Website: macys
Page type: account-selection
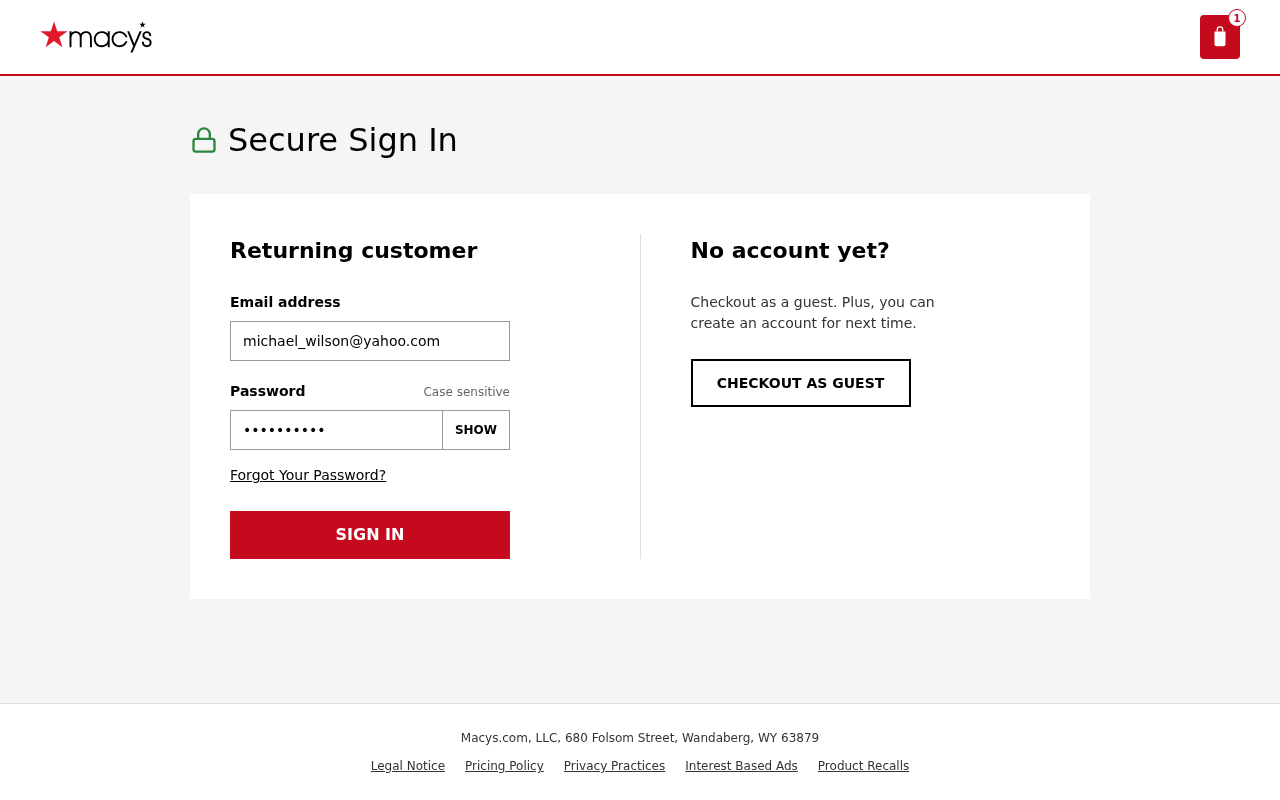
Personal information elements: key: PII_EMAIL
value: michael_wilson@yahoo.com
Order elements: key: ORDER_NUM_ITEMS
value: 1